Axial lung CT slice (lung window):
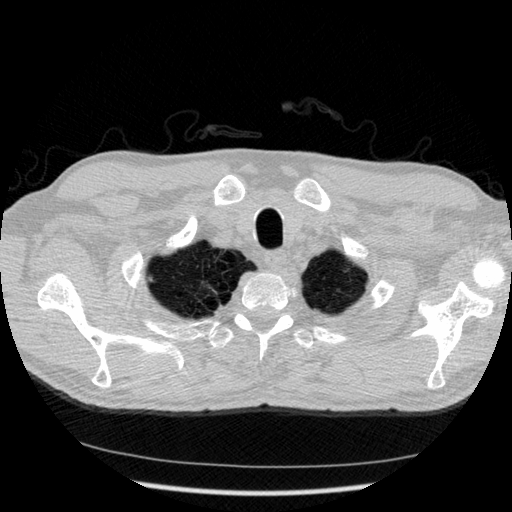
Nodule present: no